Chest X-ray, PA view. Patient: 44 years old, sex M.
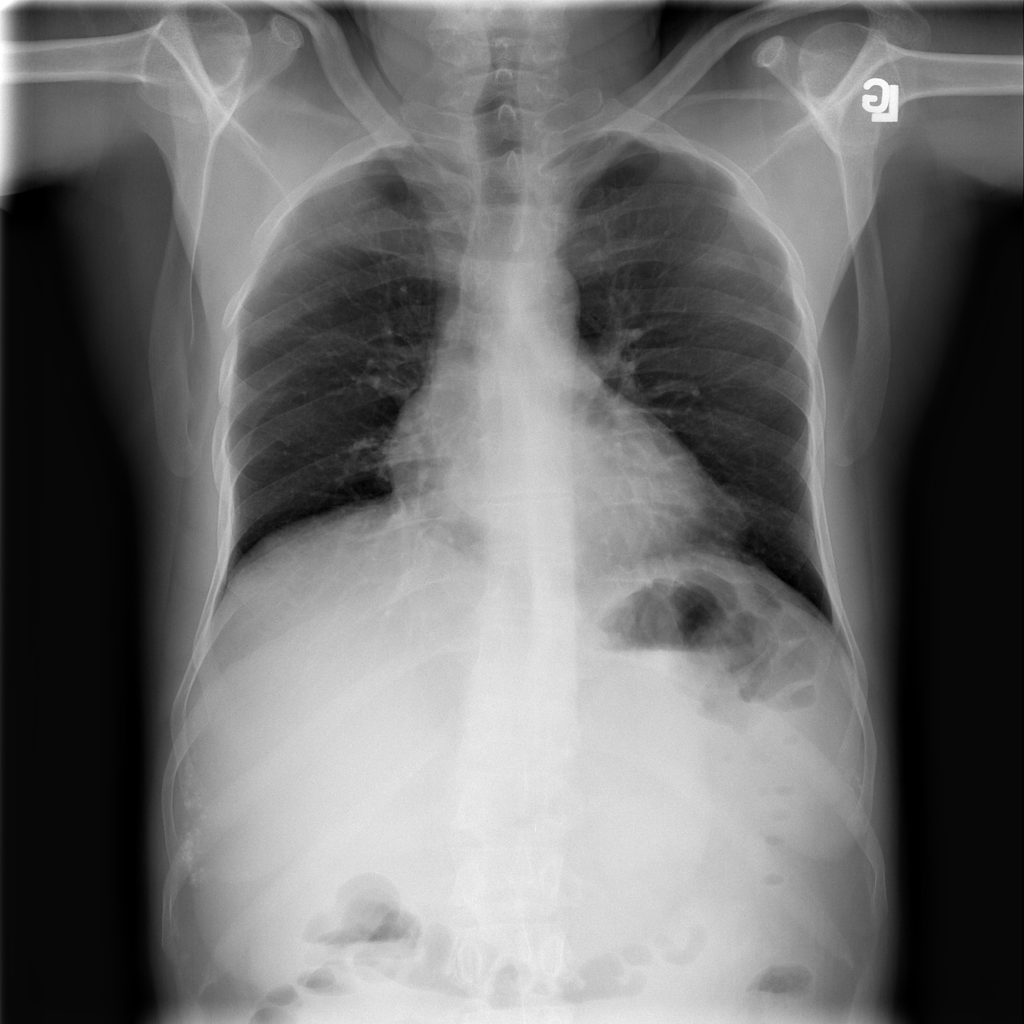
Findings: No Finding